Question: I have the following ActionResult in a controller called RoleController
'''
[HttpPost]
public ActionResult UsersForRole(RoleModel roleModel)
{
if (ModelState.IsValid)
{
_roleService.AssignUsersToRole(roleModel.Users, roleModel);
}
return View(roleModel);
}
'''
When I press save (from one of a few forms) on my view, the parameters of the model are all null.
The idea of this page there are 2 list boxes - model.Users (List of users assigned to a role), and model.UsersNotInRole (List of users not assigned to the selected role).
The view displays correctly, when I press Submit, I need to run _roleService.AssignUsersToRole() as shown in the controller.
'''
public class RoleModel
{
public int Id { get; set; }
public string RoleName { get; set; }
public string Description { get; set; }
public DateTime DateCreated { get; set; }
public int CreatedBy { get; set; }
public DateTime LastUpdated { get; set; }
public int LastUpdateBy { get; set; }
[NotMapped]
public State State { get; set; }
public virtual List<UserModel> Users { get; set; }
public virtual List<UserModel> UsersNotInRole { get; set; }
public virtual List<RightModel> Rights { get; set; }
public List<UserModel> SelectedUsersNotInRole { get; set; }
public List<UserModel> SelectedUsers { get; set; }
public RoleModel()
{
Users = new List<UserModel>();
SelectedUsersNotInRole = new List<UserModel>();
SelectedUsers = new List<UserModel>();
}
}
'''

Any ideas why this is happening?
'''
@model Application.Core.Models.Roles.RoleModel
<div class="tab-pane" id="tab_1_2">
@using (Html.BeginForm("UsersForRole", "Role", FormMethod.Post, new { }))
{
@Html.ValidationSummary(true)
<!-- BEGIN DUAL SELECT-->
@Html.ListBoxFor(m => m.UsersNotInRole, new SelectList(Model.UsersNotInRole), new {@style = "width: 75%; height: 300px;"})
@Html.ListBoxFor(m => m.Users, new SelectList(Model.Users), new {@style = "width: 75%; height: 300px;"})
<input type="submit" value="Submit" class="btn" />
}
</div>
'''
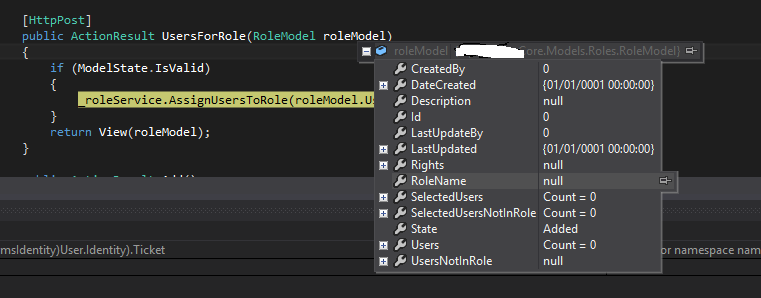
Answer: Basically you will need two collections. To make things simple lets just focus on just one list box (same concept for the other one). If we take model.Users essentially you have the 'Users' property to populate your list box. However you will need another collection (for example SelectedUsers) to store your selection. Then in your view you will put
'''
@Html.ListBoxFor(m => m.SelectedUsers , new SelectList(Model.Users), new {@style = "width: 75%; height: 300px;"})
'''
In your post action result you will need to pass SelectedUsers (instead of Users) into _roleService.AssignUsersToRole
This <URL> will help you